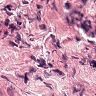
Metastatic tissue present: no